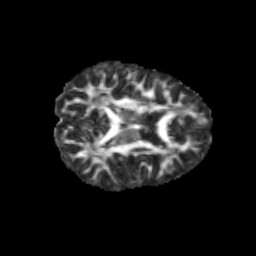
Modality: FA
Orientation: axial
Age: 9
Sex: male
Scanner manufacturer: siemens
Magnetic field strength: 3 T
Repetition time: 3.8 s
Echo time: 0.07 s